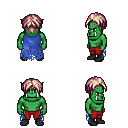
a pixel art fantasy rpg character, male body template, orc, green skin, blue tattered cape, red pants, white blonde parted hairstyle, black shoes, four views (front, back, left, right), 2x2 character sprite sheet, small pixel art, hard edges, no anti-aliasing